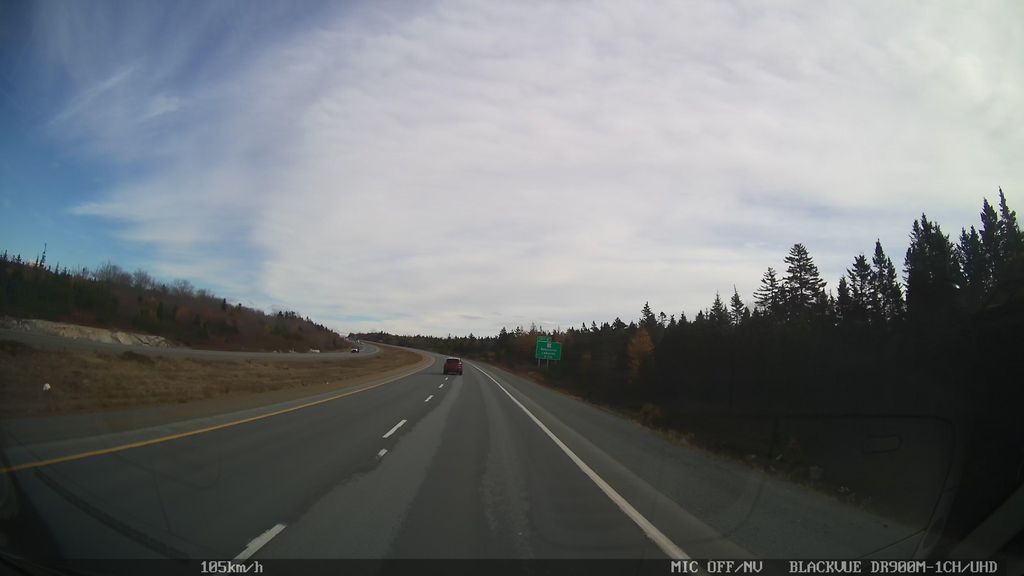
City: halifax